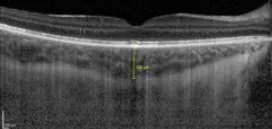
Three months after initial presentation, there was total resolution of the exudative retinal detachments in the right.
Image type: ophthalmic_imaging (oct)